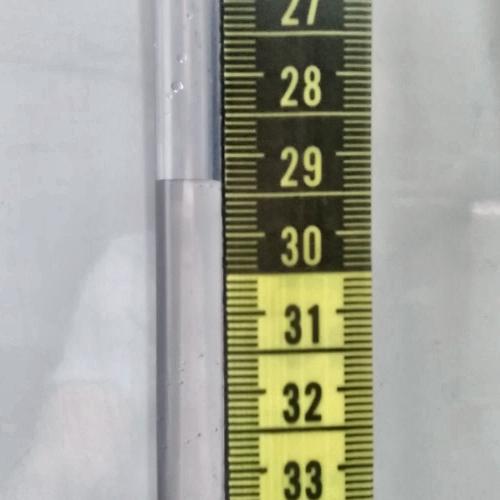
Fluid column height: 29.3 cm